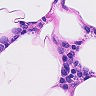
Metastatic tissue present: no